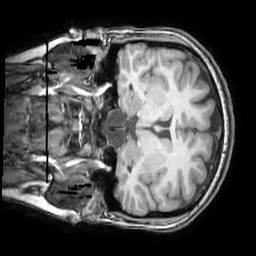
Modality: T1w
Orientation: coronal
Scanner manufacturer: philips
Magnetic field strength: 3 T
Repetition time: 0.008105 s
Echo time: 0.003714 s